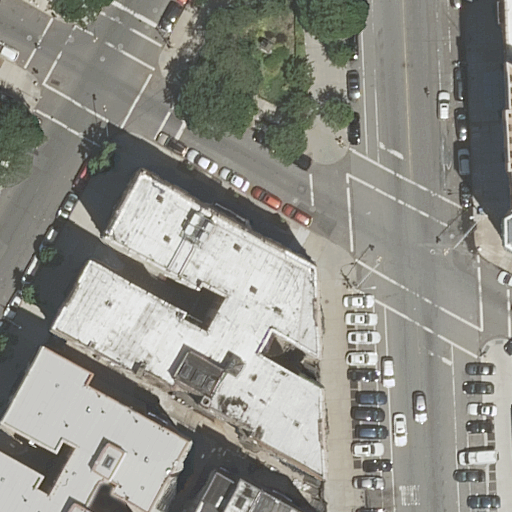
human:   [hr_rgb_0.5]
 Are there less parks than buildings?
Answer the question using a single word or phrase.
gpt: yes

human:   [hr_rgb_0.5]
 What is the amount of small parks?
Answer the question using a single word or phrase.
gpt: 0

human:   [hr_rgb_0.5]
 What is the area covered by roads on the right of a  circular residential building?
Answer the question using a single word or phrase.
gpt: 0m2

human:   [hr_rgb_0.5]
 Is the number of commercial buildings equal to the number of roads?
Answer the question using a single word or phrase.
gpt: no

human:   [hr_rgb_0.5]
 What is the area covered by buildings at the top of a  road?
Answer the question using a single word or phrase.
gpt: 36m2

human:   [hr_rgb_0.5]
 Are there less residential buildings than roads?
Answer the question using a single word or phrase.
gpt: no

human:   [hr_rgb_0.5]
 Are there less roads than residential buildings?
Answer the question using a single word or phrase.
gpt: yes

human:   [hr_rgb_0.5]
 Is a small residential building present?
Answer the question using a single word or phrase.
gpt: yes

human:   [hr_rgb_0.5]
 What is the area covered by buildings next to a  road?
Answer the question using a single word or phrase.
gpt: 1716m2

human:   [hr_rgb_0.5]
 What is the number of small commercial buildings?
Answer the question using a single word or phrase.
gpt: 0

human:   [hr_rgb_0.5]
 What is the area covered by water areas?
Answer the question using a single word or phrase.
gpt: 0m2

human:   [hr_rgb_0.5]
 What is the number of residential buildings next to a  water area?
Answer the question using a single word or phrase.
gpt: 0

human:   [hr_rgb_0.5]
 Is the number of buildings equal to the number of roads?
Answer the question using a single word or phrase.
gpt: no

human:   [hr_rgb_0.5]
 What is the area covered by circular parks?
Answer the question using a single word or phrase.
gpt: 0m2

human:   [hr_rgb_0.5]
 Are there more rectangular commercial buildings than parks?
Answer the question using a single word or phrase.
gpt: no

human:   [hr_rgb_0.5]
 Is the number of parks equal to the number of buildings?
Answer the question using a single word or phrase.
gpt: no

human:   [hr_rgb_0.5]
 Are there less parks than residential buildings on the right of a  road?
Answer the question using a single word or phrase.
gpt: yes

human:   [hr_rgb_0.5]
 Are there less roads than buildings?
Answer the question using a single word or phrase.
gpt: yes

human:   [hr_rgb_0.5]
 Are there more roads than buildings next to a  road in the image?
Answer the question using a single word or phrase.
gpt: no

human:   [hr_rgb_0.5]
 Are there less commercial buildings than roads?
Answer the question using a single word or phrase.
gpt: yes

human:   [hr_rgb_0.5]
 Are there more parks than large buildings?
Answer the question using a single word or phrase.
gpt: no

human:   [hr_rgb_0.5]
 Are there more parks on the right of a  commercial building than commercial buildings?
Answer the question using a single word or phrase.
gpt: no

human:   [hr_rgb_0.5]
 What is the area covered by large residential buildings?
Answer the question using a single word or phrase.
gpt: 1549m2

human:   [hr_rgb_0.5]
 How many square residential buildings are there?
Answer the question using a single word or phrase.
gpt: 0

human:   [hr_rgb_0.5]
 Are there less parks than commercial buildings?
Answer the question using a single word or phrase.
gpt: no

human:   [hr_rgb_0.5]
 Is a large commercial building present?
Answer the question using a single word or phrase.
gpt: no

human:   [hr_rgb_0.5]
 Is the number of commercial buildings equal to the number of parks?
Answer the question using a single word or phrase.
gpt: no

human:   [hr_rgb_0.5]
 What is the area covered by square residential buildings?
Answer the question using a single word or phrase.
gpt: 0m2

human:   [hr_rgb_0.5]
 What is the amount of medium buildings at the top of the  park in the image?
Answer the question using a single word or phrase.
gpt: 0

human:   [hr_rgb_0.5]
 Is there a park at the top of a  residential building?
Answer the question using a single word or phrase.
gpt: yes

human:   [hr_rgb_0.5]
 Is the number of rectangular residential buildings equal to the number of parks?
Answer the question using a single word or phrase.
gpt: no

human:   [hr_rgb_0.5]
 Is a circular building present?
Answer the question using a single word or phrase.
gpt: no

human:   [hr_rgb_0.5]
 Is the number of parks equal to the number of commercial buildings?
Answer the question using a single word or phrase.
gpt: no

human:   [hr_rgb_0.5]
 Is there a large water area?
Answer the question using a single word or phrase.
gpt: no

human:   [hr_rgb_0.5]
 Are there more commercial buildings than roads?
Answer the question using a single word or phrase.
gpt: no

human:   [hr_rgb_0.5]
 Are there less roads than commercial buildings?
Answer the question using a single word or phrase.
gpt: no